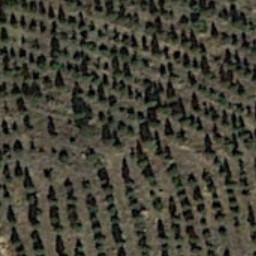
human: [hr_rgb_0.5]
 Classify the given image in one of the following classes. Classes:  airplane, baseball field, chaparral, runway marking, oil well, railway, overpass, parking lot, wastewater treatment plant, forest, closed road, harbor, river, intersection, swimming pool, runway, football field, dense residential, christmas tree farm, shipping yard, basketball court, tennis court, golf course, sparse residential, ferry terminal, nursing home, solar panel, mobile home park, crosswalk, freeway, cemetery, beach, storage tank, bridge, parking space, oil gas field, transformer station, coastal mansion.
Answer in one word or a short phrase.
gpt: christmas tree farm